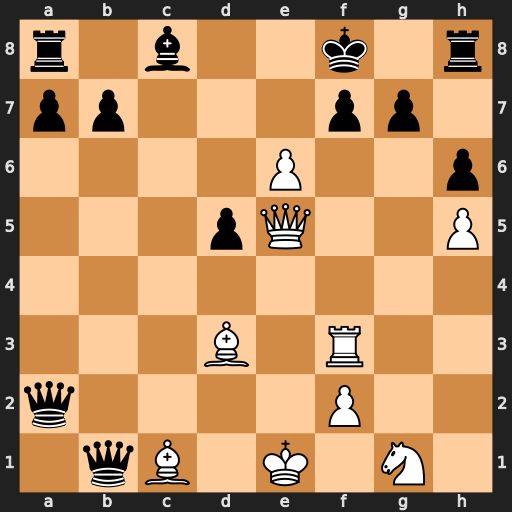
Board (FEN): r1b2k1r/pp3pp1/4P2p/3pQ2P/8/3B1R2/q4P2/1qB1K1N1
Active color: w
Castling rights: -
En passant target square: -
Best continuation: Qd6+ Kg8 exf7#